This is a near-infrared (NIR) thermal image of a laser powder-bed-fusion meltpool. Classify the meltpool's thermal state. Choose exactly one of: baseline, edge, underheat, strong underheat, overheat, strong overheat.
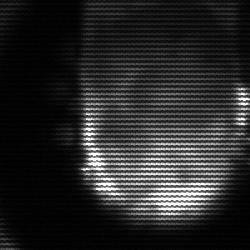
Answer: baseline